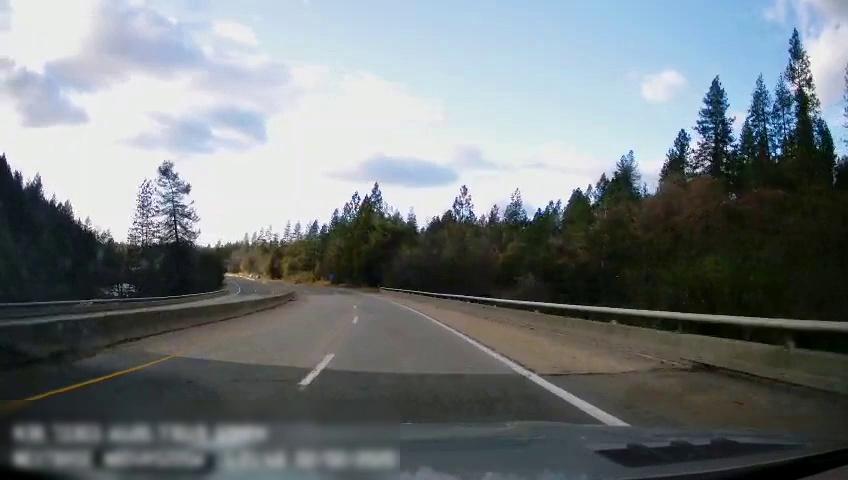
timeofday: Day
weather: Sunny
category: Drivable Space
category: Drivable Space
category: Lanes | Opposite Lane
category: Lanes | Alternate Lane
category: Lanes | Current Lane
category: Lanes | Alternate Lane